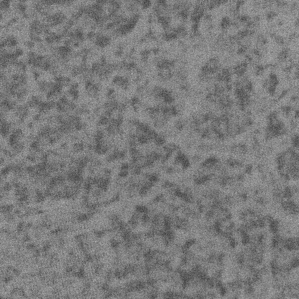
Label: frost